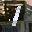
Label: 1